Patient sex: F
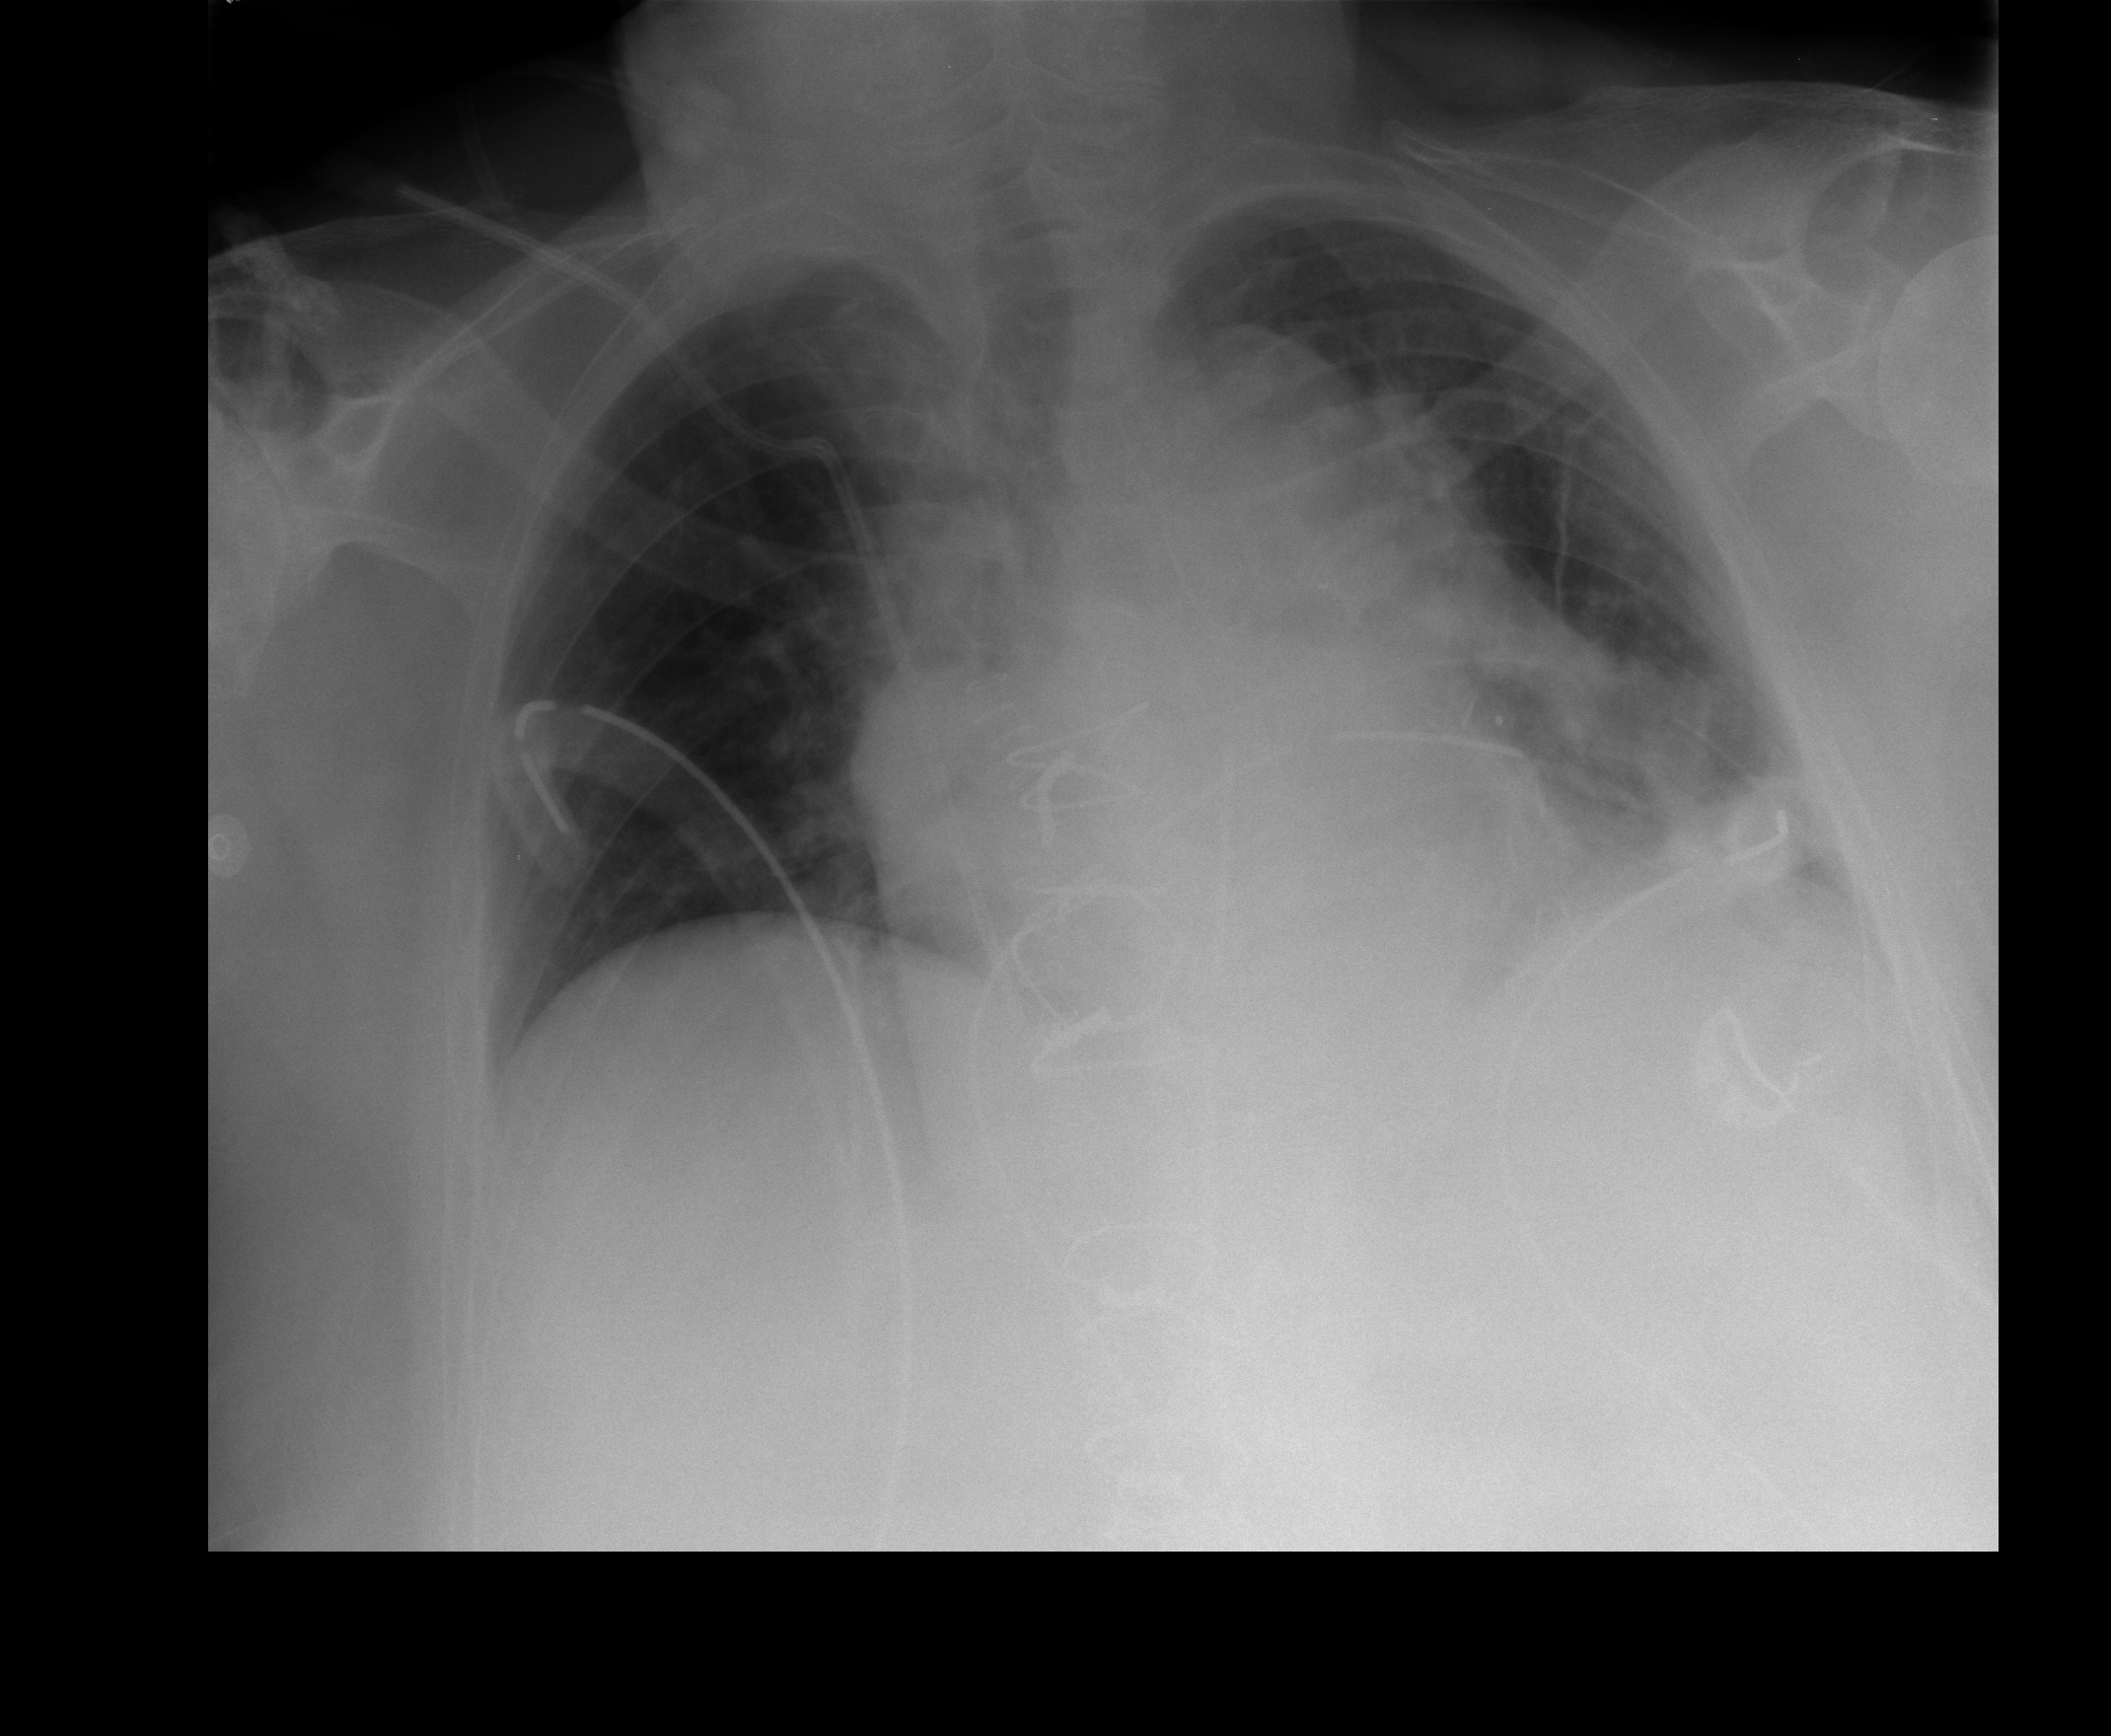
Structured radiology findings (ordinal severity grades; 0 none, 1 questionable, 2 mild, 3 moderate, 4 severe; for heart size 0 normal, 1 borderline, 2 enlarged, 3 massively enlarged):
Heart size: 2
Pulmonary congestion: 0
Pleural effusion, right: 0
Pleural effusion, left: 0
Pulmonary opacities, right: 0
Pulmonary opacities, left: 0
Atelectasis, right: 0
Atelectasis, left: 3